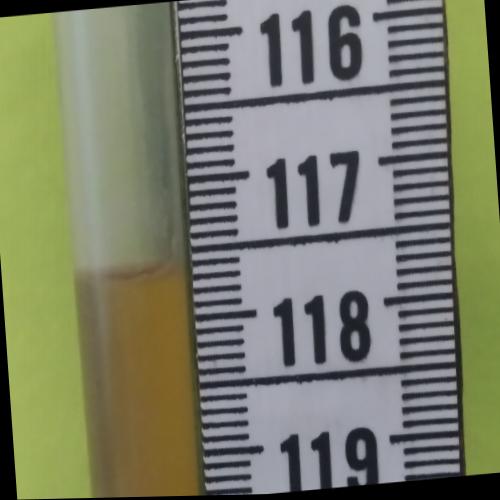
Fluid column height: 117.6 cm